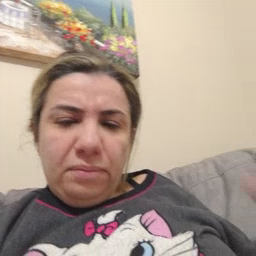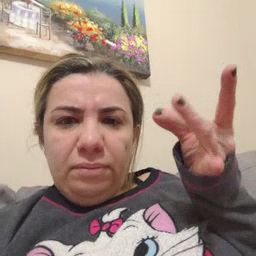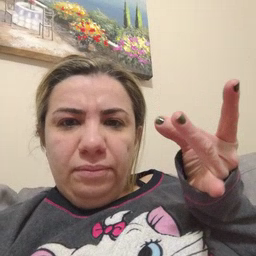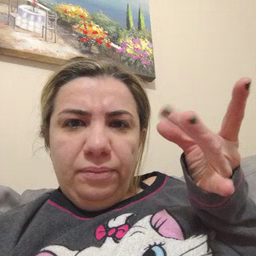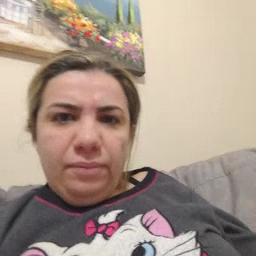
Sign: sticky